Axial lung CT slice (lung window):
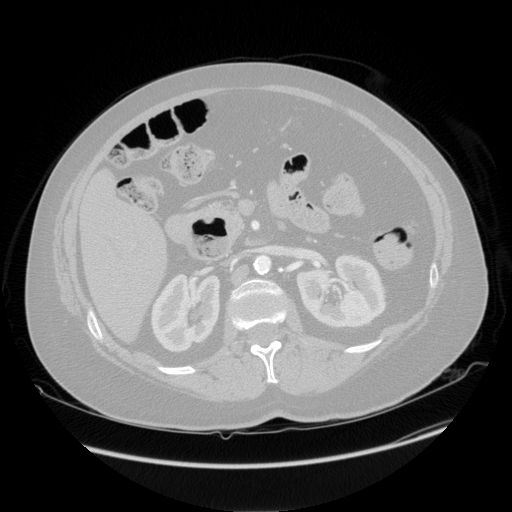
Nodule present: no